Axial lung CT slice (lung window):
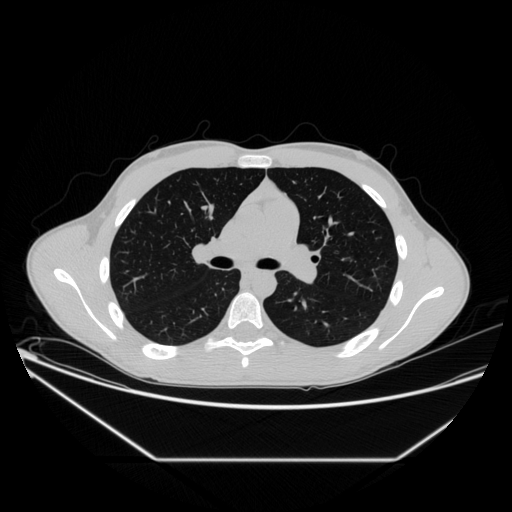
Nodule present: no